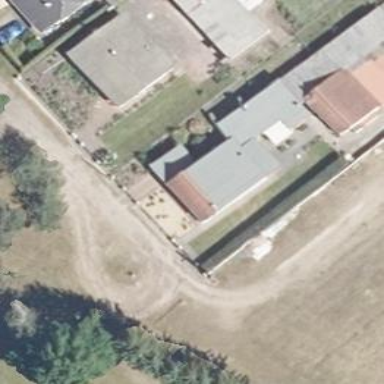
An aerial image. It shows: Terrace building.